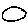
Label: circle